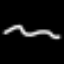
Label: squiggle